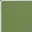
Piece: xx